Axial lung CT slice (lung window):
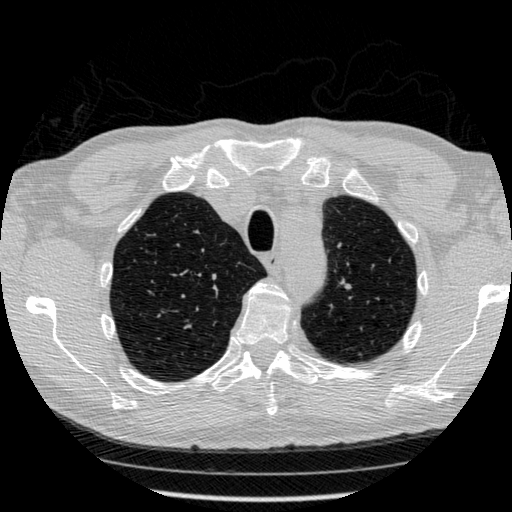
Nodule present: no